【题型】填空题　【知识点】函数　【难度】easy
已知$a\in\left\{-1,-\dfrac{2}{3},-\dfrac{1}{3},\dfrac{1}{3},\dfrac{2}{3},1,2,3\right\}$，函数$y=x^a$的大致图像如图所示，则$a=\underline{\quad\quad}$.

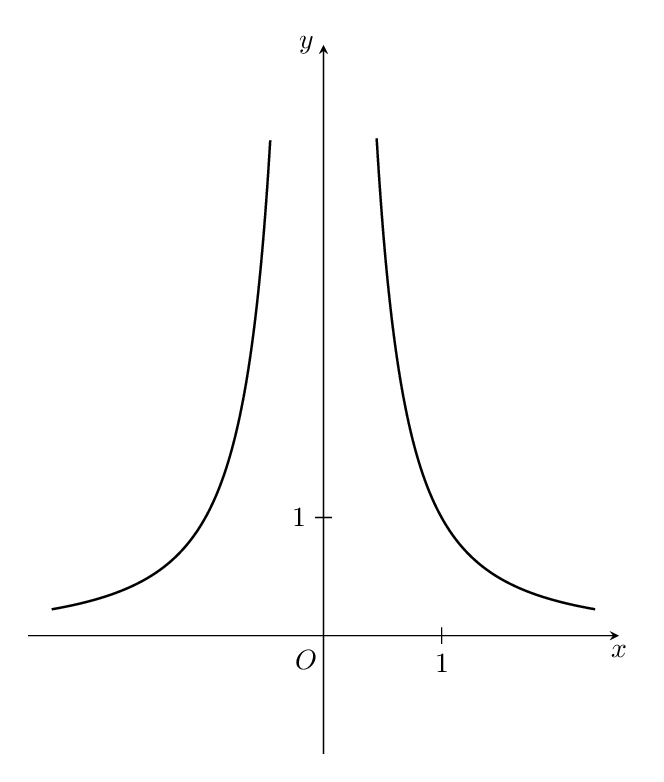
【解答】
\noindent \textbf{【答案】}$-\dfrac{2}{3}$

\noindent \textbf{【解析】}因为图像关于$y$轴对称，所以函数是偶函数；又因为图像与坐标轴无交点，所以指数$a$为负数.综上所述，$a=-\dfrac{2}{3}$.